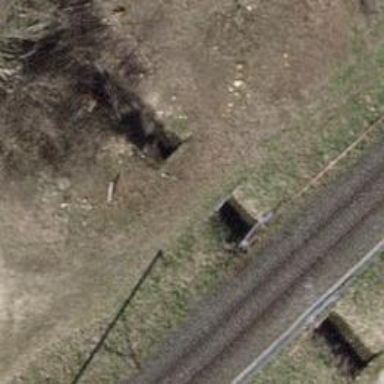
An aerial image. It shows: Culvert tunnel.